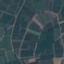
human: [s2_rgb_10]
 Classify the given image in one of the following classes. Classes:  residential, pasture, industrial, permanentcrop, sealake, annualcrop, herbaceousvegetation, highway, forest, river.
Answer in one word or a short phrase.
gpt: PermanentCrop